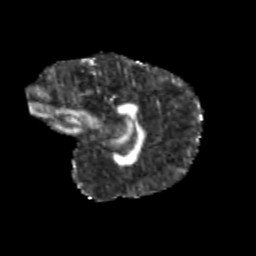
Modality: FA
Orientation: sagittal
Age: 13
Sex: female
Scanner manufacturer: siemens
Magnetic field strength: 3 T
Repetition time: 3.8 s
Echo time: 0.07 s